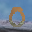
Label: 0